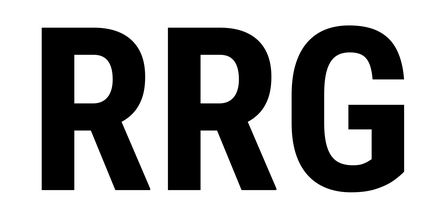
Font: Roboto_Condensed_Bold